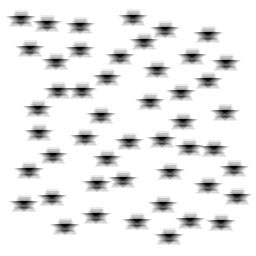
Squares: 0
Triangles: 0
Stars: 48
Total shapes: 48